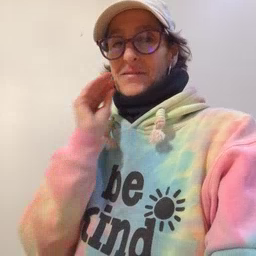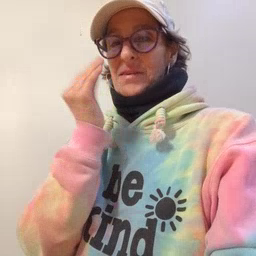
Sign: flower